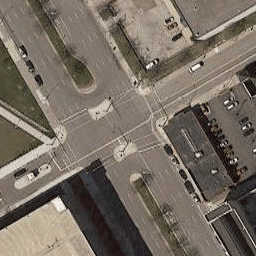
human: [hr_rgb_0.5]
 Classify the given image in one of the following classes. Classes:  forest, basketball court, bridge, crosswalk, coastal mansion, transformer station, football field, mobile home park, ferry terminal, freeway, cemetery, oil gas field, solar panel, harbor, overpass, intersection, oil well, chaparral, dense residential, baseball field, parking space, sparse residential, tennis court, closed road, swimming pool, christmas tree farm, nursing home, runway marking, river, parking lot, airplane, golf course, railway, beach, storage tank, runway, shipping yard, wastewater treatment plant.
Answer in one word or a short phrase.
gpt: intersection